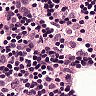
Metastatic tissue present: no